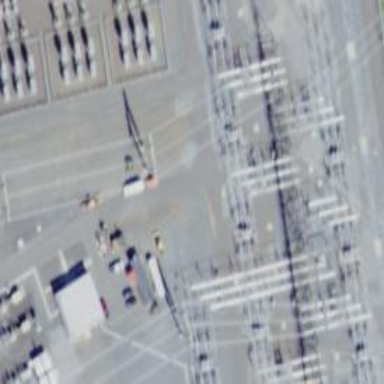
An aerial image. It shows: Switch for power supply.